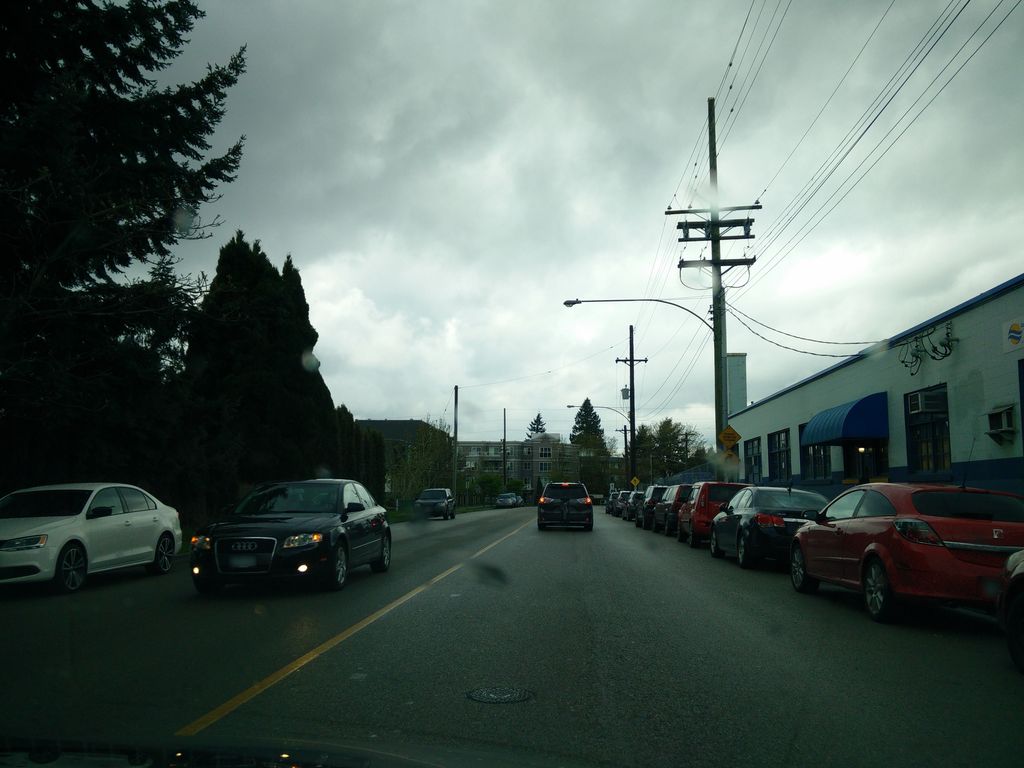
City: vancouver